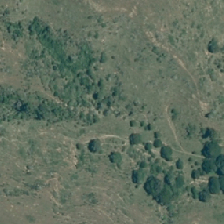
Land cover: manuka_kanuka